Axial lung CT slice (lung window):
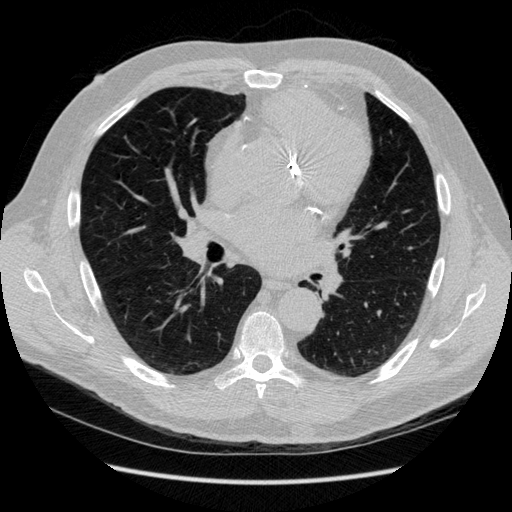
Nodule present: no